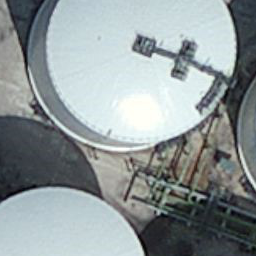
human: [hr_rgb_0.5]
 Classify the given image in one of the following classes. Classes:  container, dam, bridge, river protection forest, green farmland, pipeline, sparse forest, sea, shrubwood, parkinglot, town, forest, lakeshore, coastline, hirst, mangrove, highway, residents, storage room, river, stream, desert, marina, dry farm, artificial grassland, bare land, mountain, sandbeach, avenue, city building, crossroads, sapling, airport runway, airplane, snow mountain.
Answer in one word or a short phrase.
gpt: storage room